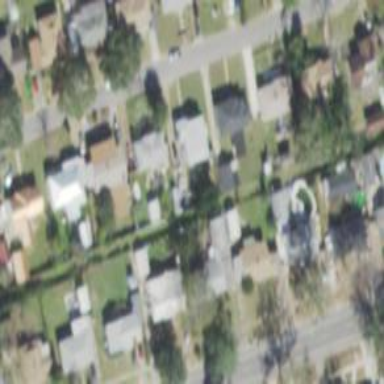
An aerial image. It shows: Residential area composed of single-family homes.